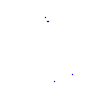
Particle: proton